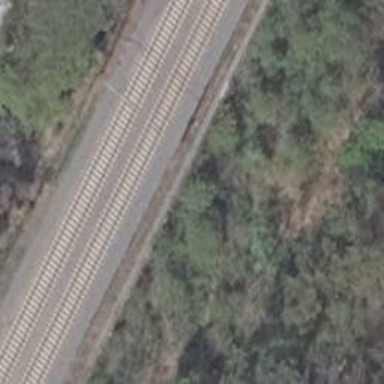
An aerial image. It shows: Railway signal.